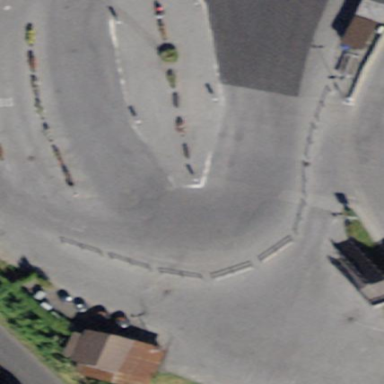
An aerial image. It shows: Bus station that also serves as public transport station.